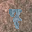
Label: 7